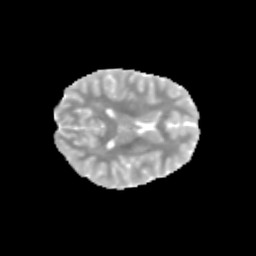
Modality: MD
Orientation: axial
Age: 10
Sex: female
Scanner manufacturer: siemens
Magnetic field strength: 3 T
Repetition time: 3.8 s
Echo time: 0.07 s